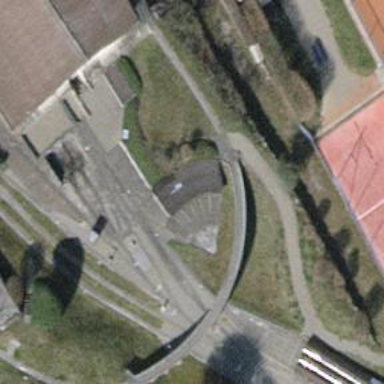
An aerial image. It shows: Miniature railway.